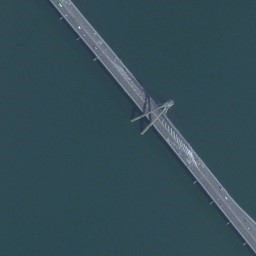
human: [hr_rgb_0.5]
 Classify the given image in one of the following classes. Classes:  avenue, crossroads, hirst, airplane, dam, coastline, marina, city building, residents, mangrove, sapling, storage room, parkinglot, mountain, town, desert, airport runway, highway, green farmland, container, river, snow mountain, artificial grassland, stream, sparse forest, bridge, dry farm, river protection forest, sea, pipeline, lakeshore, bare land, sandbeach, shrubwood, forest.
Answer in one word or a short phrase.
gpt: bridge